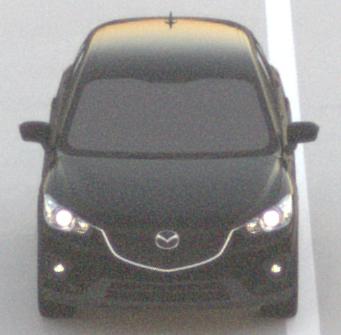
Make: Mazda
Model: CX-5 2.0 SKYACTIV-G 160
Detailed model: CX-5 (GH)
Model produced from: 2012/04
Model produced until: 2015/02
Doors: 5
Color: black
Road condition: dry road
Daytime: sunrise or sunset
Contrast: low contrast